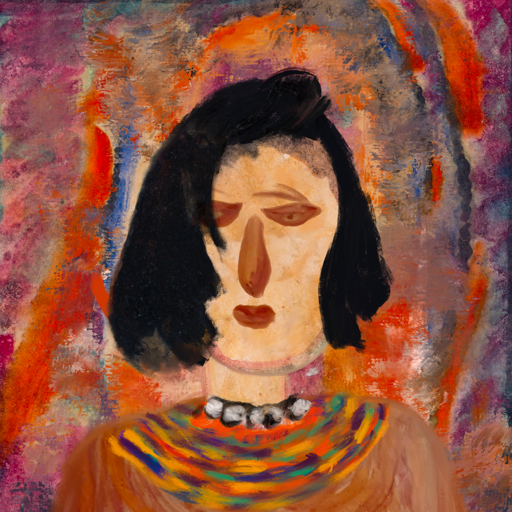
Background: Experience, Head And Neck Front: Childish, Face Front: Pious_Lady, Bust: Pious_Lady, Hair Front: Mosgoul, Head Accessory: Blank, Second Necklace: An_Impression_2, Necklace: An_Impression, Baby: Blank